Interaction volume radius: 5 \u00c5
Interaction volume height: 10 \u00c5
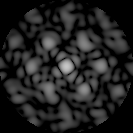
Disorder parameter: 0.516